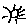
Label: sun